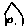
Label: house